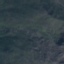
Land use / land cover class: HerbaceousVegetation